Brain MRI, t1w sequence, axial 2D slice.
Patient: age 40, sex F, weight 95 kg, height 1.95 m
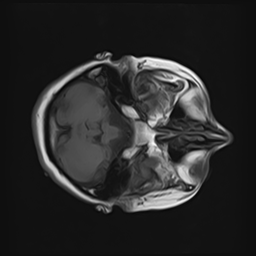